Field crop: maize
Growth stage: 2
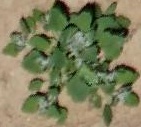
Species: chenopodium